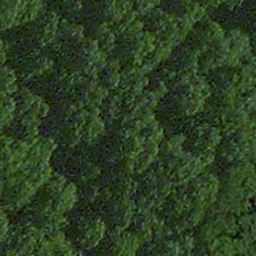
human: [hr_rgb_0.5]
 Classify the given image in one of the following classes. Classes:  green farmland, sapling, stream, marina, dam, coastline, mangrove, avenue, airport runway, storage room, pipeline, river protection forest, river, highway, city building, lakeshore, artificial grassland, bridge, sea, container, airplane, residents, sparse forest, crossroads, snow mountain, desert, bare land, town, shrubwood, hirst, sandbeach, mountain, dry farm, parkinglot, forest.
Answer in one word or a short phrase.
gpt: forest